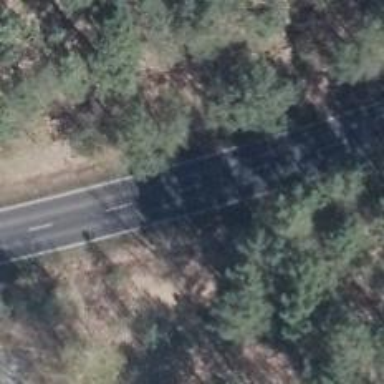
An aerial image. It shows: Secondary road with asphalt surface.